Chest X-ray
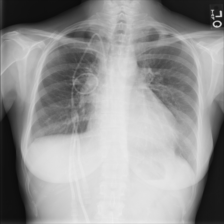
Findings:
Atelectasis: negative
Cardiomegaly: negative
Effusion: negative
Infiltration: negative
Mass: negative
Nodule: negative
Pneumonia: negative
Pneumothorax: negative
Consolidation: negative
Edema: negative
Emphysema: negative
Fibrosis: negative
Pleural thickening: negative
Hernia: negative